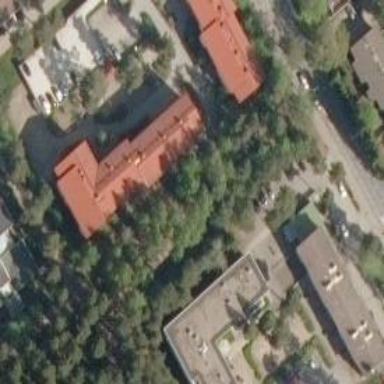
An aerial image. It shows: Residential building with apartments.